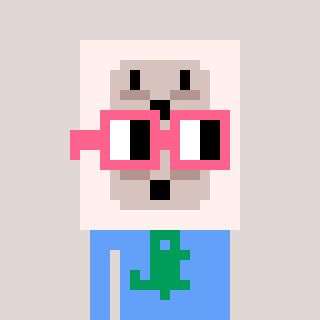
a pixel art character with square pink glasses, a outlet-shaped head and a blue-colored body on a warm background